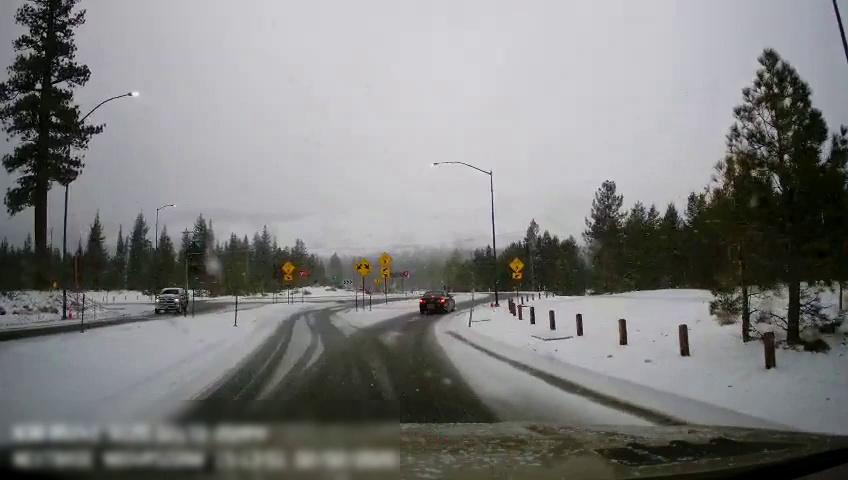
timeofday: Day
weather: Snowy
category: Drivable Space
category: Drivable Space
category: Vehicles | Car
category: Vehicles | Truck
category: Traffic | Signs
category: Traffic | Signs
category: Traffic | Signs
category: Traffic | Signs
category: Traffic | Signs